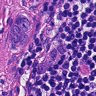
Metastatic tissue present: yes